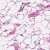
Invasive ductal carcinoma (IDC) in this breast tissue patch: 0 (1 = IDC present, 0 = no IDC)